Question: I am trying have a better arrangement of images instead of just images in 1 column.
See example in attachment, the images for each article can be on left and right.

This is my code.
HTML:
'''
<section class="content list_page">
<article id="post-66">
<div class="list_img"><img src="img1.png"></div>
<div class="list_text">Content 1</div>
</article>
<article id="post-63">
<div class="list_img"><img src="img2.png"></div>
<div class="list_text">Content 2</div>
</article>
.
.
.
</section >
'''
CSS:
'''
.list_page:nth-child(odd) .list_img{
float:right;
}
.list_page:nth-child(even) .list_img{
float:left;
}
'''
How do I do that? Please help.
-Thanks in advance
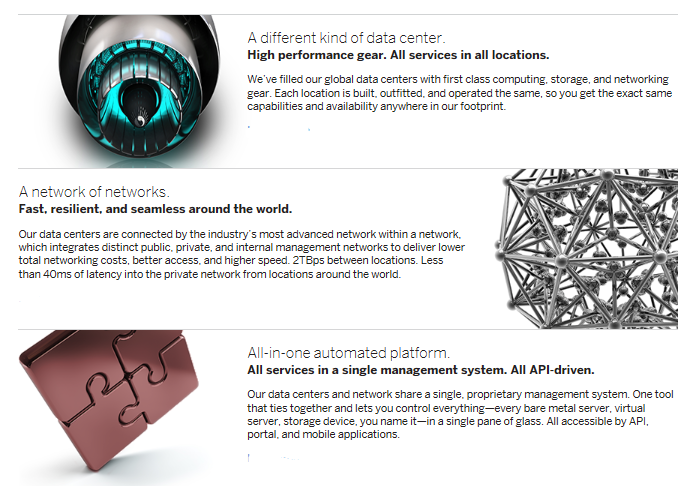
Answer: Try using this css
'''
.list_page article:nth-child(odd) .list_img{
float:right;
}
.list_page article:nth-child(even) .list_img{
float:left;
}
'''
Problem is you selecting the parent div not the child article